Field crop: maize
Growth stage: 2
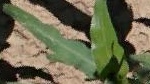
Species: maize